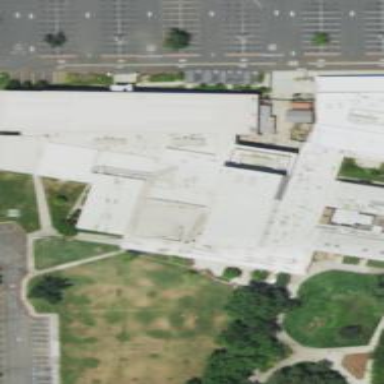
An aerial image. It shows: Theater building.